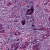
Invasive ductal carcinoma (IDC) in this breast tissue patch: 1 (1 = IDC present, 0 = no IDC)